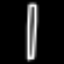
Label: pencil